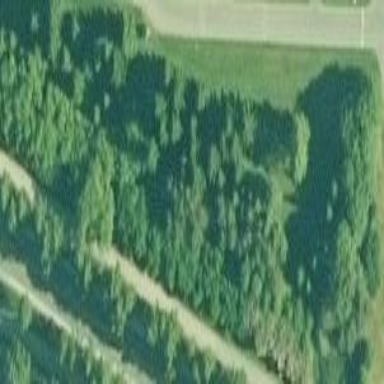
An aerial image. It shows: Forest with mix of leaf types.